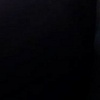
Label: space